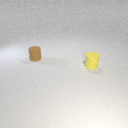
small brown rubber cylinder behind small yellow rubber cylinder